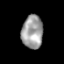
Tissue: prostate
Cell type: T cells
Senescence score: 0.3245
Nuclear area (px): 693
Mean DAPI intensity: 158.638